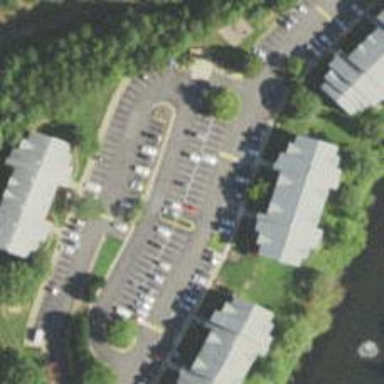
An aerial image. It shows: Parking space.